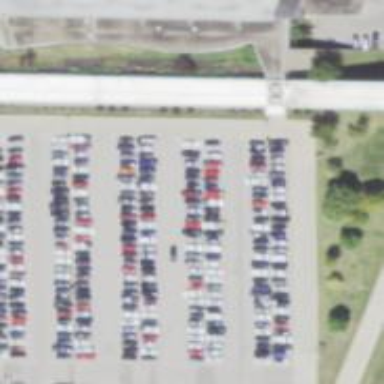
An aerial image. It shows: Parking space.